Question: <URL> is a python web frameworks, AngularUI Router is an AngularJS module for heroic routing. Together they fight crime.
Or they would if it could find the 'ui.router' module.
Here're my imports:
'''
<script src="{% static 'angular.js' %}"></script>
<script src="{% static 'angular-route.js' %}"/>
<script src="{% static 'angular-ui-router.js' %}"></script>
<script src="{% static 'angular-cookies.js' %}"></script>
<script src="{% static '/djangular/app.js' %}"></script>
<script src="{% static 'js/app.js' %}"></script>
<script src="{% static 'js/services.js' %}"></script>
<script src="{% static 'js/controllers.js' %}"></script>
<script src="{% static 'js/filters.js' %}"></script>
<script src="{% static 'js/directives.js' %}"></script>
'''
Here the '{% static 'path/to/script' %}' notation searches a list of paths for my static file.
Here they are:
'''
D:\Django_Projects
wod_characters\static
D:\Django_Projects
wod_characters\static\css
D:\Django_Projects
wod_characters\static
onts
D:\Django_Projects
wod_characters\static\img
D:\Django_Projects
wod_characters\static\js
D:\Django_Projects
wod_characters\static\jspp # angular-ui-router.js lives here
D:\Django_Projects
wod_characters\static\svg
D:\Django_Projects
wod_characters\characterspp
D:\Django_Projects
wod_characters\characterspp\css
D:\Django_Projects
wod_characters\characterspp\js
D:\Django_Projects
wod_characters\characterspp\partials
'''
And proof 'angular-ui-router' exists, from Sublime:

And here's a snippet from my app.js
'''
angular.module('characters', ['djangular','ui.router',
'characters.filters', 'characters.services', 'characters.directives', 'characters.controllers'])
.config(['$stateProvider','DjangoProperties',
function($stateProvider, DjangoProperties, $urlRouterProvider) {
$urlRouterProvider.otherwise("/users");
// Now set up the states
$stateProvider
.state('users', {
url: "/users",
templateUrl: "partials/users.html"
})
'''
I've tried to set up this file correctly, but I'm not 100% sure. JavaScript is not my native language! In my understanding, the 'angular-ui-router.js' exports the 'ui.router', that has the ''$stateProvider'' and '$urlRouterProvider'. Is that right? If so what am I doing wrong?
I've also looked at the <URL> provided by AngularUI Routing. They configure their app slightly different, but I think the result should be the same:
'''
<script src="//angular-ui.github.io/ui-router/release/angular-ui-router.js"></script>
....
var myapp = angular.module('myapp', ["ui.router"])
myapp.config(function($stateProvider, $urlRouterProvider){
'''
So where am I going wrong that angular can't load the 'ui-router' module?
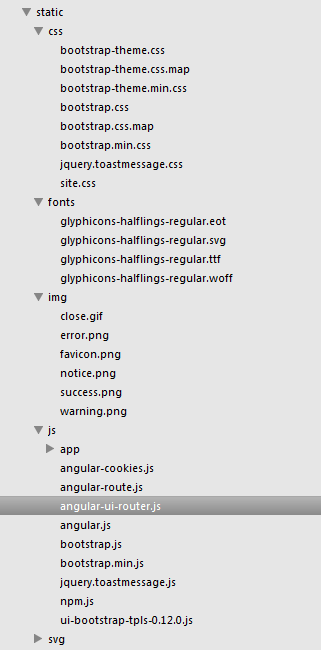
Answer: The problem is here:
'''
<script src="{% static 'angular-route.js' %}"/>
<script src="{% static 'angular-ui-router.js' %}"></script>
'''
The first line is an attempt at a self closing script tag. <URL>.